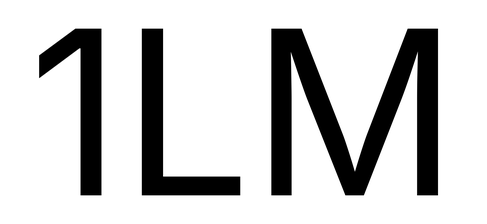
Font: Inter_Regular